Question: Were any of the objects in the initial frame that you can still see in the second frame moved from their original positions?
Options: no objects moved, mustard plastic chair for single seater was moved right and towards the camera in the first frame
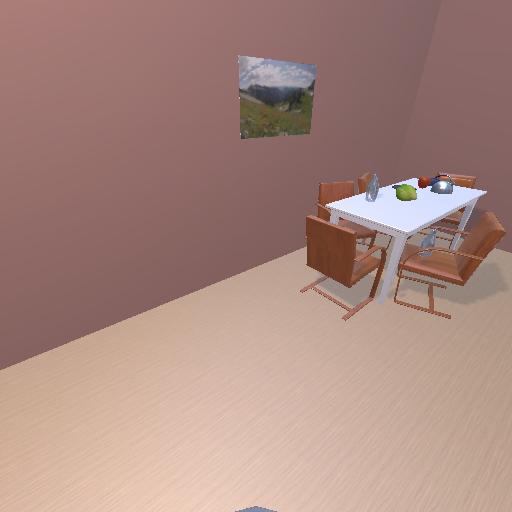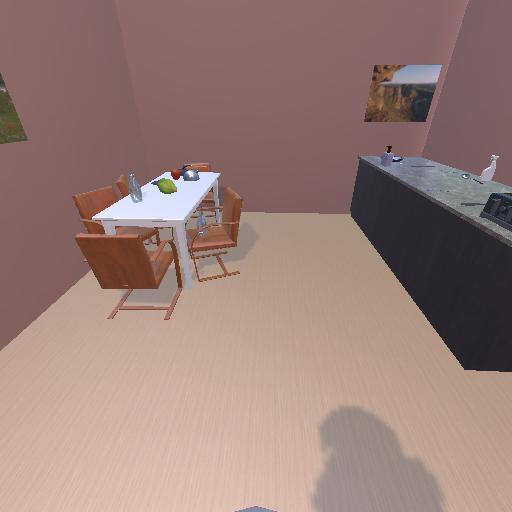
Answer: no objects moved